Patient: sex F, age 67
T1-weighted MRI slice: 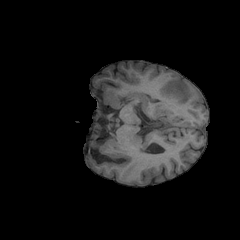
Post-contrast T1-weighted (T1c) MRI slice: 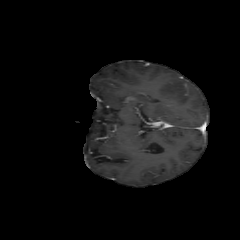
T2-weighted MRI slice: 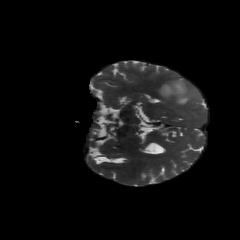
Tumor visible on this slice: yes
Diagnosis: Glioblastoma, IDH-wildtype
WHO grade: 4